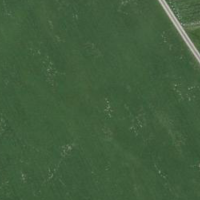
EUNIS habitat code: 52
Species observed at this site:
Rhamnus cathartica